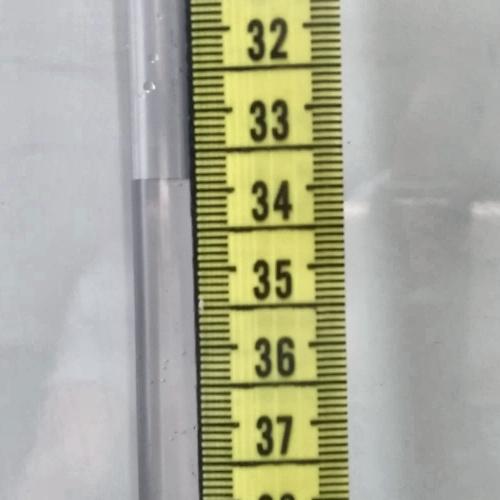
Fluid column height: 33.9 cm